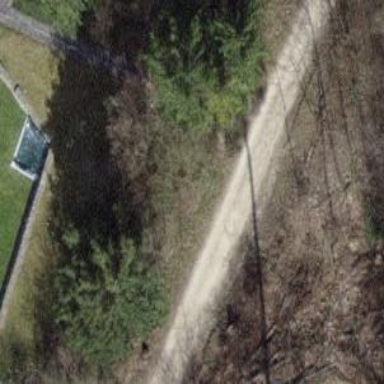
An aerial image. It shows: Gravel track with grade2 tracktype.